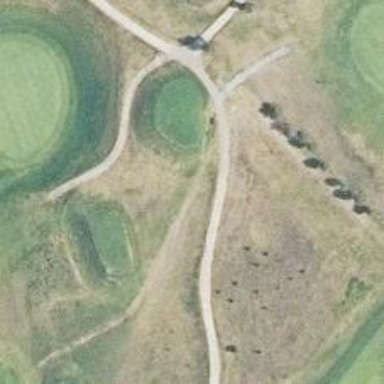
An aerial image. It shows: Pathway for golfing.